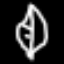
Label: leaf